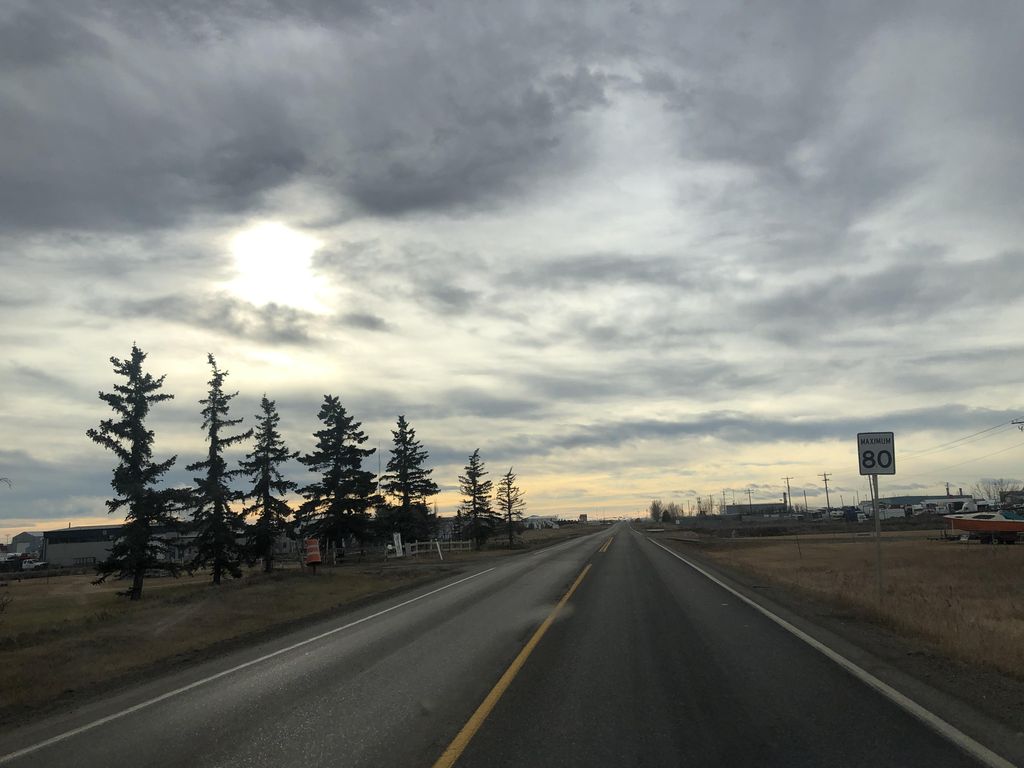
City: calgary